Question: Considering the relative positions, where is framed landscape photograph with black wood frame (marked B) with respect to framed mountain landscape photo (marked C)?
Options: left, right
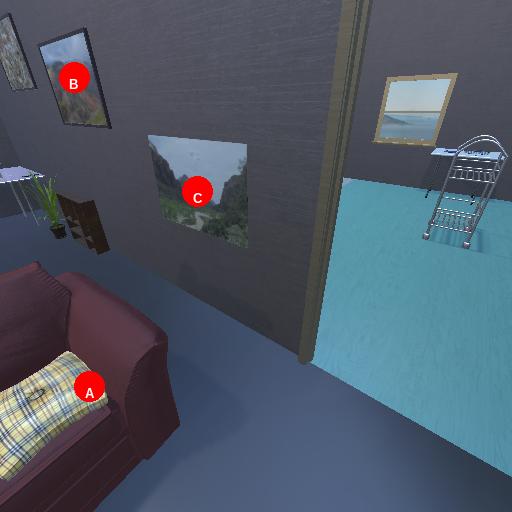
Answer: left